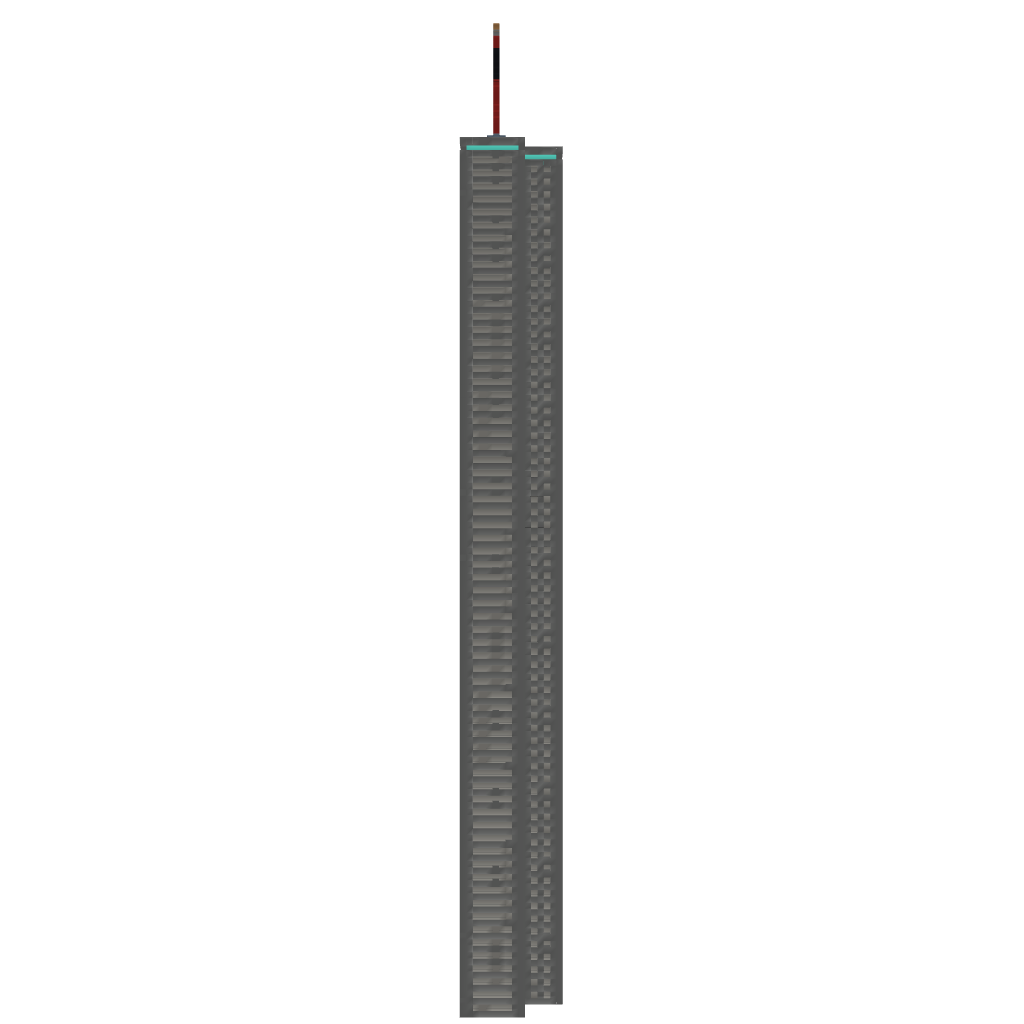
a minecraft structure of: Liberty Tower